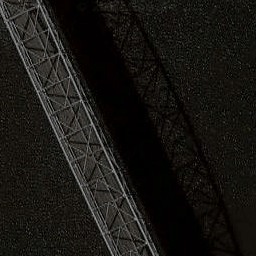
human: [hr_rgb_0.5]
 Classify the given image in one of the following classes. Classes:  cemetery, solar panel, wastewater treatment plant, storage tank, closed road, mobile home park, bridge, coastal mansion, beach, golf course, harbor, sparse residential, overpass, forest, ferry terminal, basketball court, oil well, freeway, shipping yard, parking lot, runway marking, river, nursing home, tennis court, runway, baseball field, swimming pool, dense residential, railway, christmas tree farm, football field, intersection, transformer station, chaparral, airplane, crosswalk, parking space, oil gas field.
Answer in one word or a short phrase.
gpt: bridge